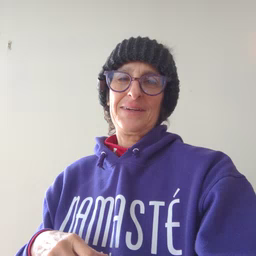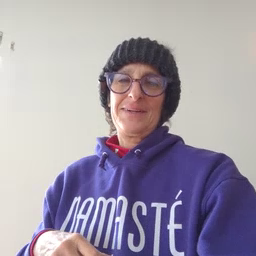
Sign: brown